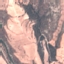
Land use / land cover: HerbaceousVegetation